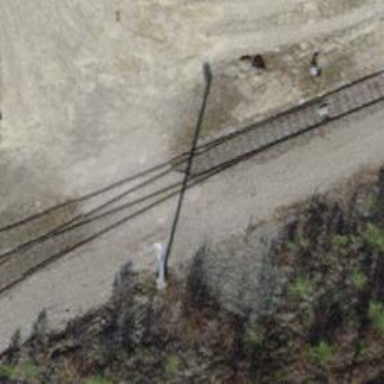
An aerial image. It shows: Railway switch.